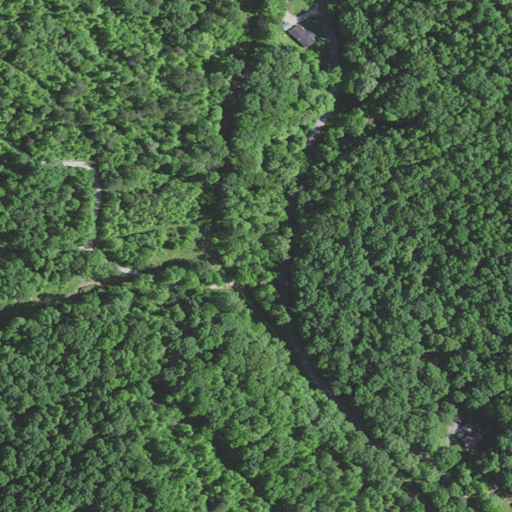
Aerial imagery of valley in Kentucky named Sawmill Hollow containing deciduous forest, open development, mixed forest, and low intensity development